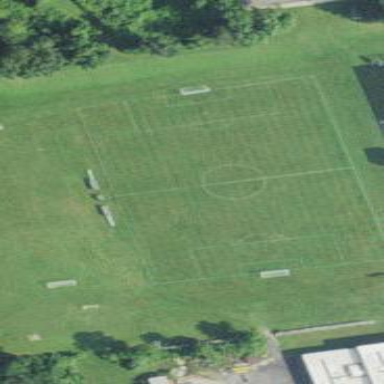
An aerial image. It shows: Grassy area designated for multi-sport activities.